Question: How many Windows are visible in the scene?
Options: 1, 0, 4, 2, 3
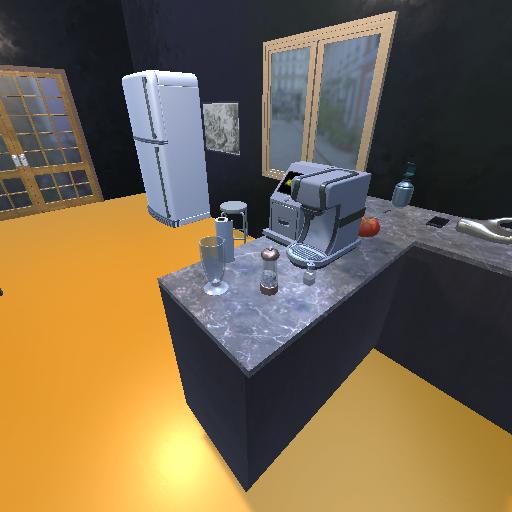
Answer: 1